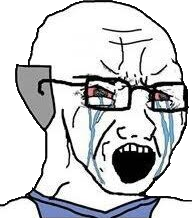
Label: 5_Crying_Wojak